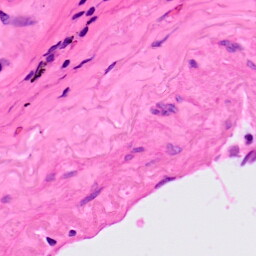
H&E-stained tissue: Lung